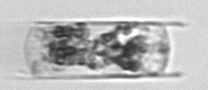
Label: Hemiaulus